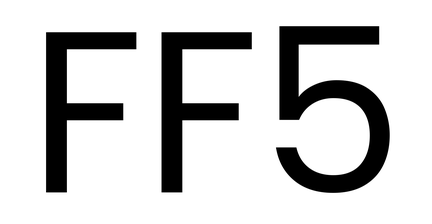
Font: Poppins-Regular